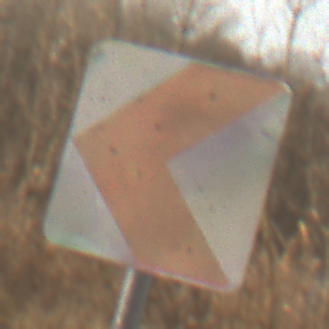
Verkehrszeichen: RichtungstafelnInKurvenKleinRechts
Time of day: SunriseSunset
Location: Outdoor (Nature)
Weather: PartlyCloudy
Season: NotSpecified
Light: Natural